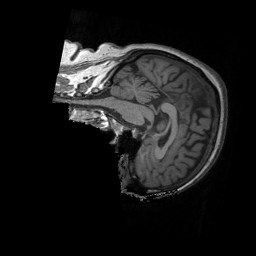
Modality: T1w
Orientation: sagittal
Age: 54
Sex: female
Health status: ill
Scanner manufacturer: siemens
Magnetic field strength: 3 T
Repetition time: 1.9 s
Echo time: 0.00247 s